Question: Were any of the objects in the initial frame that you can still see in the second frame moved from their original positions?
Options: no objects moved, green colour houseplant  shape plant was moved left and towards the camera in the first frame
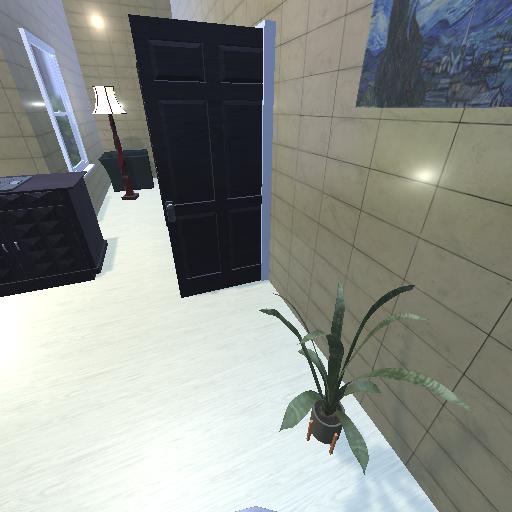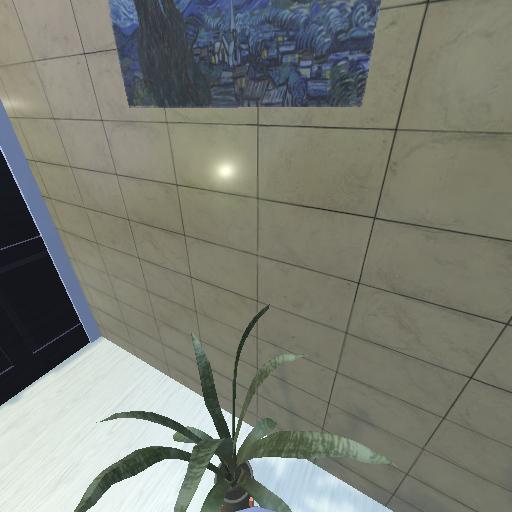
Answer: no objects moved